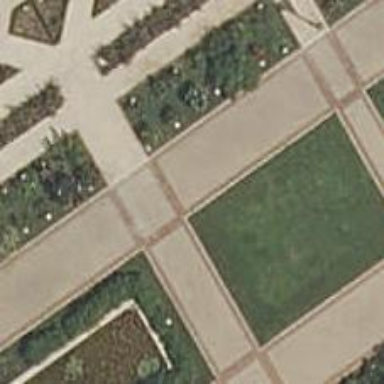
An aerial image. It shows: Pedestrian road made of paving stones.